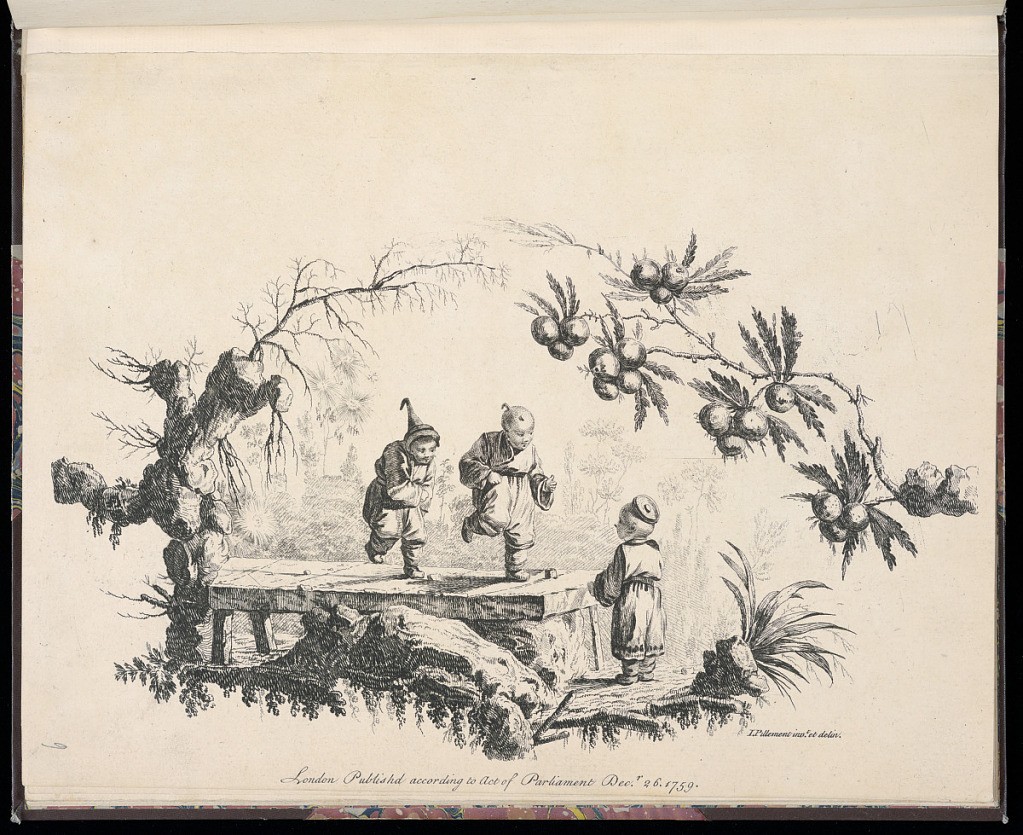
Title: Three Children Playing
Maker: Jean-Baptiste Pillement, French, 1728–1808
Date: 1759
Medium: Etching on laid paper
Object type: Print
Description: Print from a series of fourteen chinoiserie vignettes, depicting children playing a variety of games in different landscapes. Three children playing together, framed within a winter landscape. Two children stand on a platform with the third, standing below looking up at them. The scene is framed by branches, foliage and rocks The plate is signed.